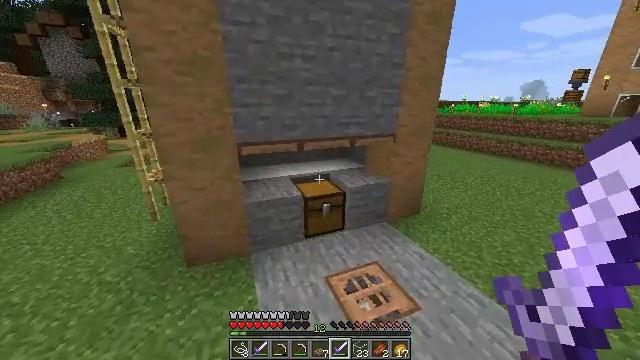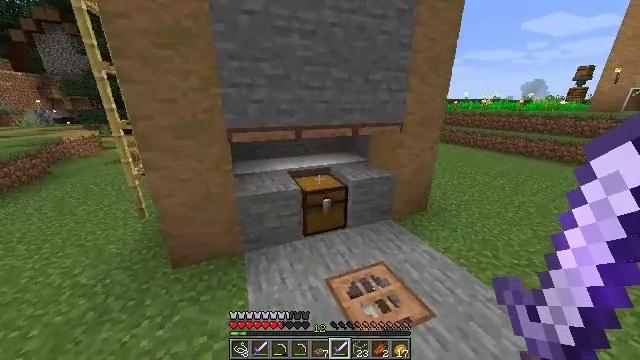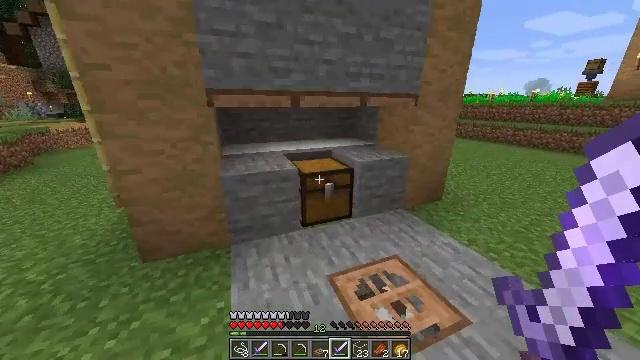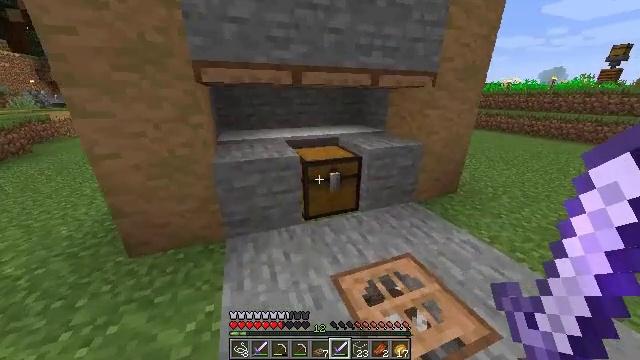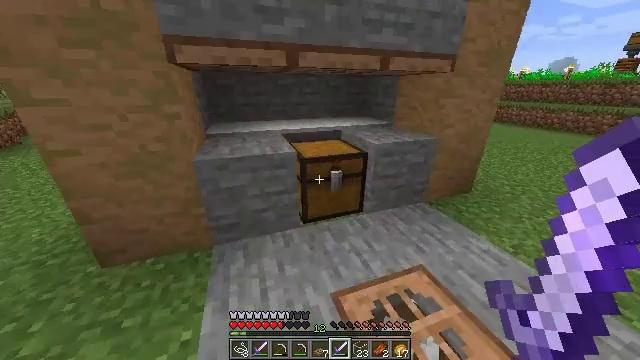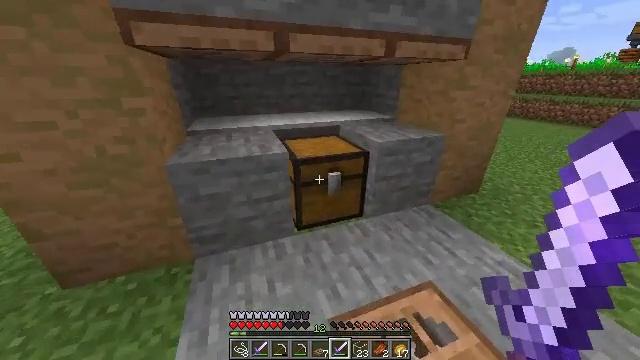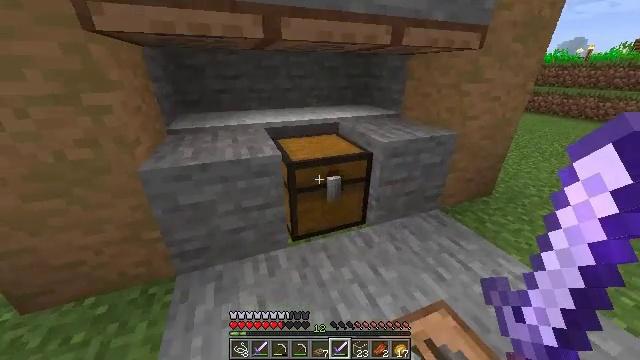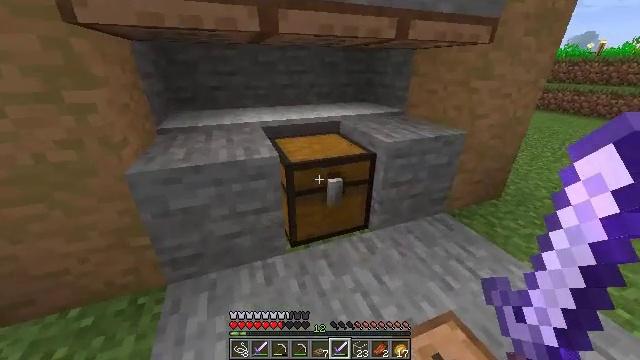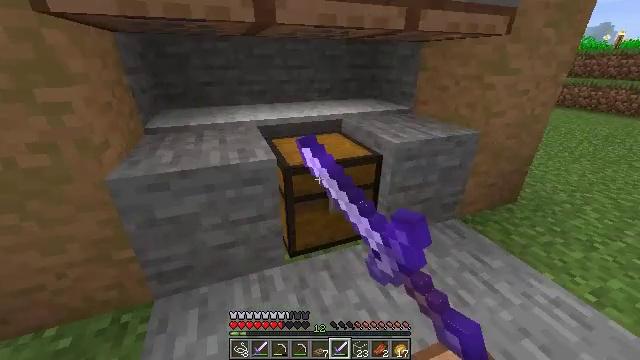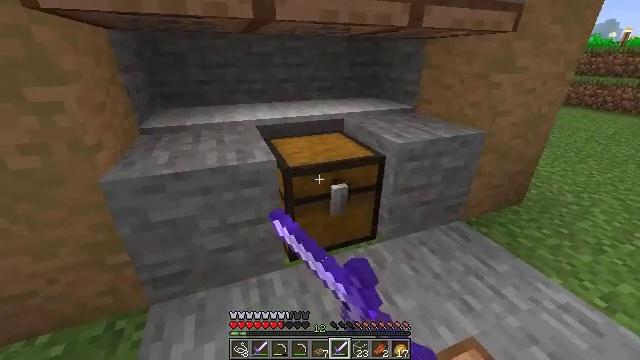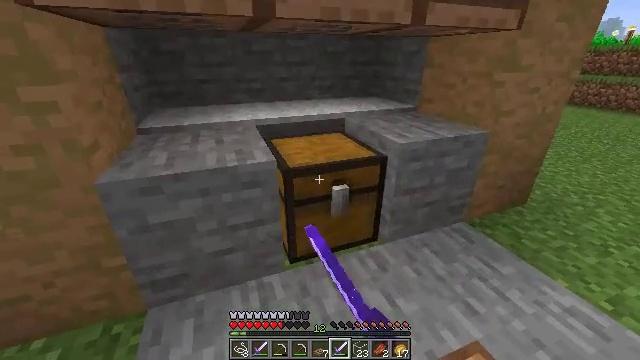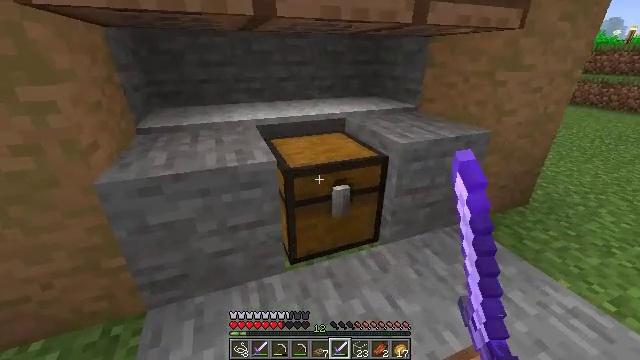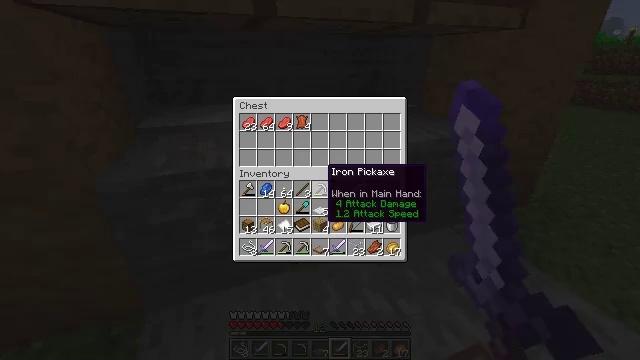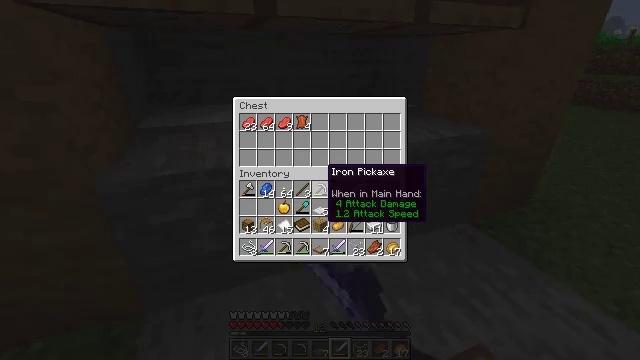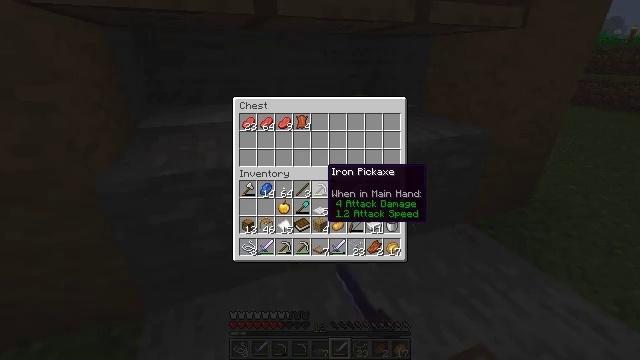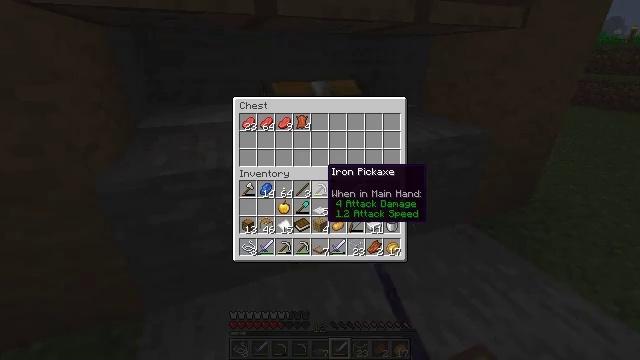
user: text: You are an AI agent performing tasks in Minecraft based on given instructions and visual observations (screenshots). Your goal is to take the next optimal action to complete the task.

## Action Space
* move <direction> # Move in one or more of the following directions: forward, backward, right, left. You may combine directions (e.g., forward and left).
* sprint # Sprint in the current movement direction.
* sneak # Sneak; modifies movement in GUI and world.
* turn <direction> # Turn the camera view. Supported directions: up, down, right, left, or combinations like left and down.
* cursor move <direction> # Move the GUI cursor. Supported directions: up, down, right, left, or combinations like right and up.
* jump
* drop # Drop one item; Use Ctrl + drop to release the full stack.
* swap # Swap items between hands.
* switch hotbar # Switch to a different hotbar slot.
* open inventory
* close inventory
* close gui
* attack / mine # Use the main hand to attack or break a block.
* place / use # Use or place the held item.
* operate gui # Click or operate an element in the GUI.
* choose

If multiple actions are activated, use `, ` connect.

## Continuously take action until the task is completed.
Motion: motion action
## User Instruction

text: Craft a book.
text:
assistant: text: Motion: move forward
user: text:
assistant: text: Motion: move forward
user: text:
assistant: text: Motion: move forward, turn left and down
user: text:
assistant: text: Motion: move forward, turn down
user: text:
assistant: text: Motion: turn down
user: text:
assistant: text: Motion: no_op
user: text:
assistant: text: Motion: use / place
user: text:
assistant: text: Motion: use / place
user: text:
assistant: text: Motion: use / place
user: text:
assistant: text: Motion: use / place
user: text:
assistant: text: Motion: use / place
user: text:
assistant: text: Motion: open gui
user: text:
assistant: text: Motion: no_op
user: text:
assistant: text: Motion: no_op
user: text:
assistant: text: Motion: no_op
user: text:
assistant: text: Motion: no_op
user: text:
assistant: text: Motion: no_op
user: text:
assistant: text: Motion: cursor move up
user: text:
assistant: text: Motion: sneak, cursor move up
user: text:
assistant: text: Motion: sneak, cursor move up
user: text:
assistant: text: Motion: sneak, cursor move up
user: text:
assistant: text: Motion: sneak, cursor move up
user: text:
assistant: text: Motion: sneak
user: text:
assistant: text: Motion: sneak
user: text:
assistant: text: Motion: sneak
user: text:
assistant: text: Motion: sneak
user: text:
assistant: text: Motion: sneak
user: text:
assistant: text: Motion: sneak, operate gui
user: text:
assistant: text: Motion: sneak, operate gui
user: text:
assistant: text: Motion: sneak